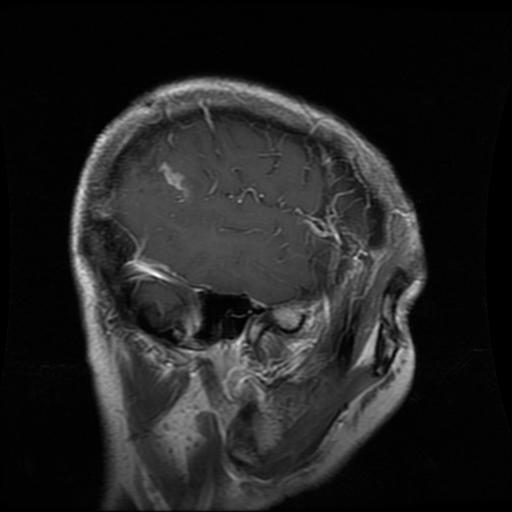
Label: glioma